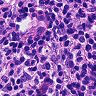
Metastatic tissue present: no